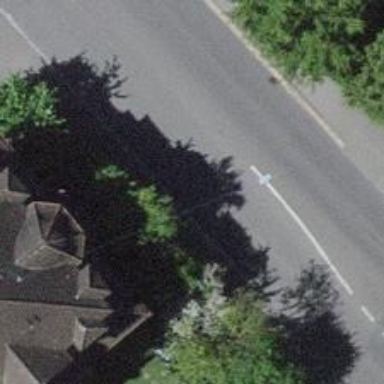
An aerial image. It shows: Post box.